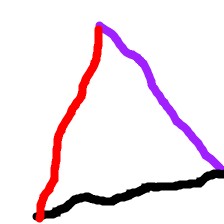
Shape: triangle